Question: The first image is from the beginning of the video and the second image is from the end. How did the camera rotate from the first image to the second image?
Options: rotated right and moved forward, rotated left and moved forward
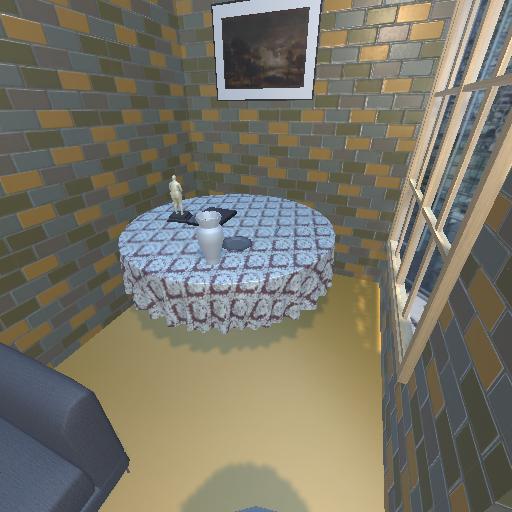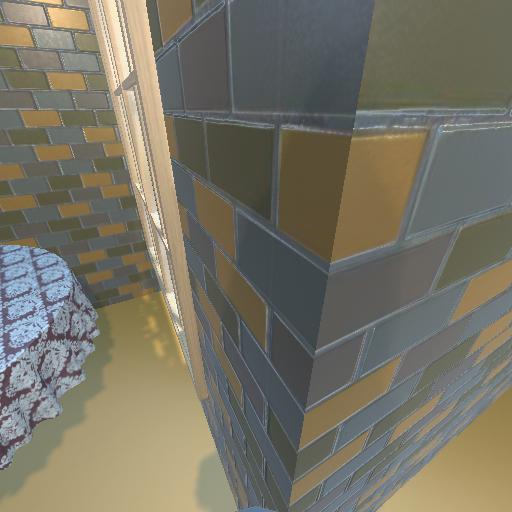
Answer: rotated right and moved forward